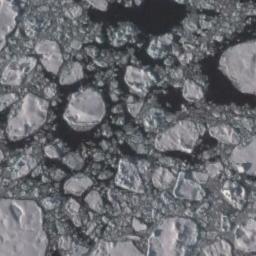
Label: sea_ice